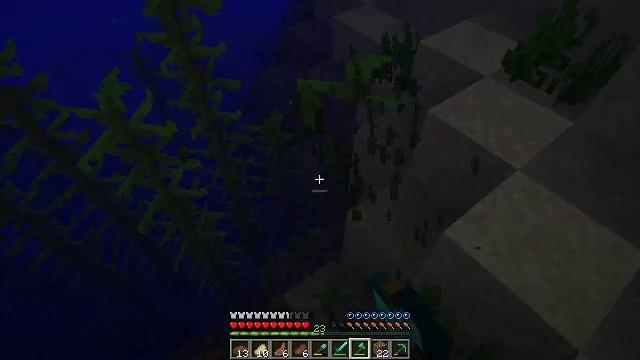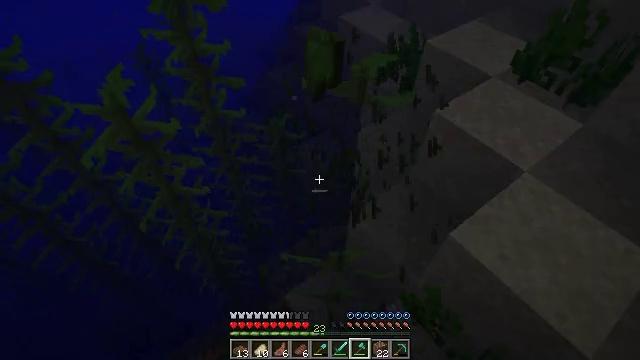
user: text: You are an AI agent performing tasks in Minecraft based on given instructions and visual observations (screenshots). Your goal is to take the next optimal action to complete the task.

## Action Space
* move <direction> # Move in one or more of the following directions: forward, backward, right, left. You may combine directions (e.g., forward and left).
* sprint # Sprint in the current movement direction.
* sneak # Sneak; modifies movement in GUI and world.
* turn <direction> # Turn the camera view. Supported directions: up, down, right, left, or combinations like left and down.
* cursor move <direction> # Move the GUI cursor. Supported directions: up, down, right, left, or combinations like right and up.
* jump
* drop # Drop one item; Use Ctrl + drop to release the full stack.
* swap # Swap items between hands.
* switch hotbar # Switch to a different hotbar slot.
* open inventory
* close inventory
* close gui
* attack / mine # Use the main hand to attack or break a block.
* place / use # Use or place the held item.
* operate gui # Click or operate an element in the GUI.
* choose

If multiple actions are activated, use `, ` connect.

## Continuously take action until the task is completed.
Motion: motion action
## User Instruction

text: Harvest kelp plant in the water.
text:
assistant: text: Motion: move forward, turn left, attack / mine
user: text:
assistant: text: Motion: turn left